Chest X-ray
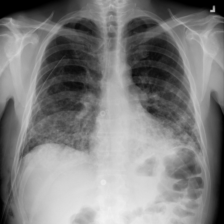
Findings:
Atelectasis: negative
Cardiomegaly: negative
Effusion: negative
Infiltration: negative
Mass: negative
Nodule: negative
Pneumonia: negative
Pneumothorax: negative
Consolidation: negative
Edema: negative
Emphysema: negative
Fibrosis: negative
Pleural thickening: negative
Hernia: negative